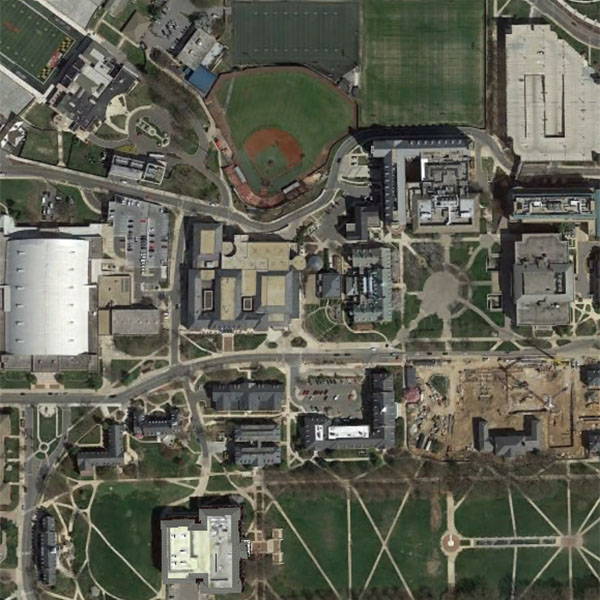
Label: School